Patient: sex F, age 56
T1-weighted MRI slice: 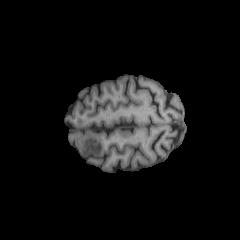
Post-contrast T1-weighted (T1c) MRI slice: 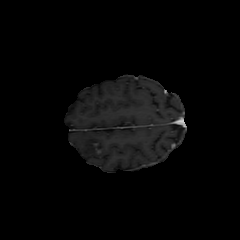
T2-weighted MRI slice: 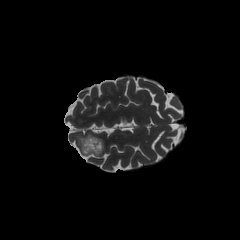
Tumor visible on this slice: yes
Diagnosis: Oligodendroglioma, IDH-mutant, 1p/19q-codeleted
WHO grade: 2